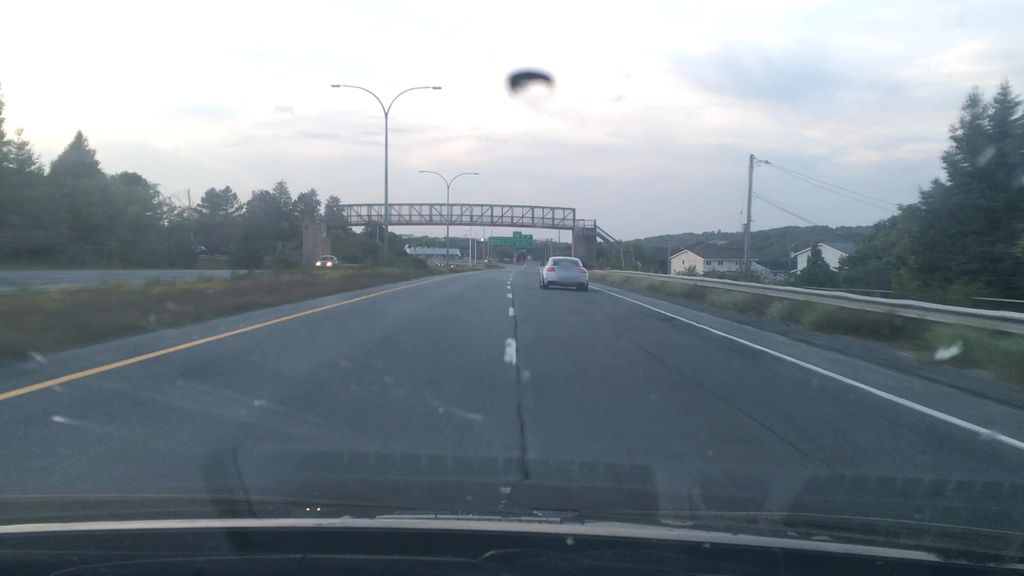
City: halifax